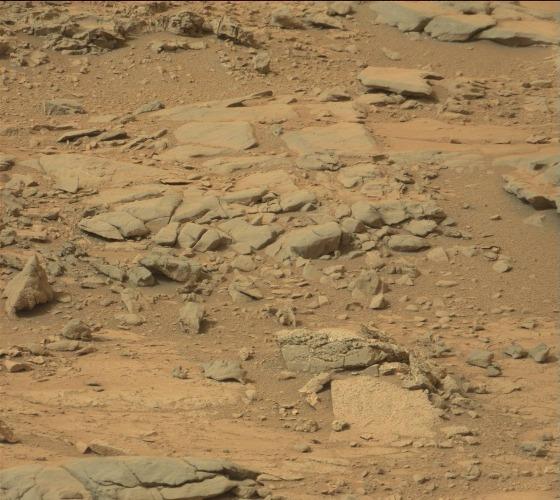
Terrain classes present: Bedrock, Gravel / Sand / Soil, Rock, Shadow